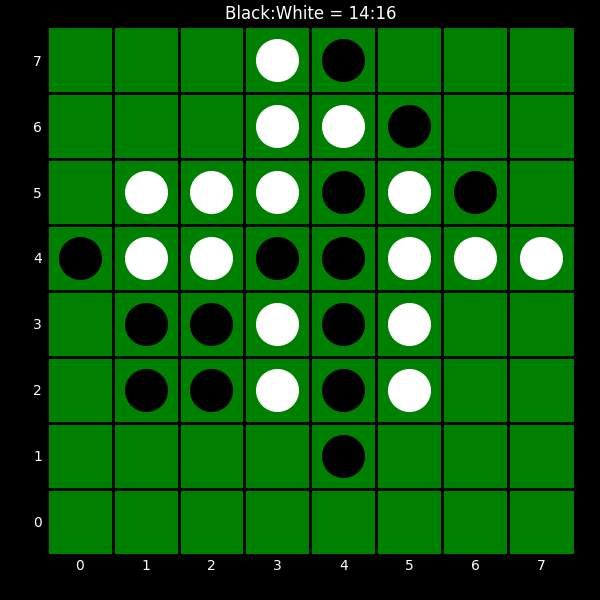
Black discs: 14
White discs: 16